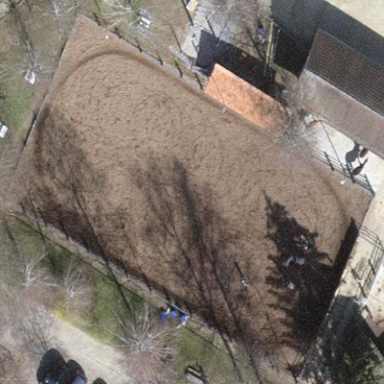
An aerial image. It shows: Equestrian pitch used for leisure and sports activities.